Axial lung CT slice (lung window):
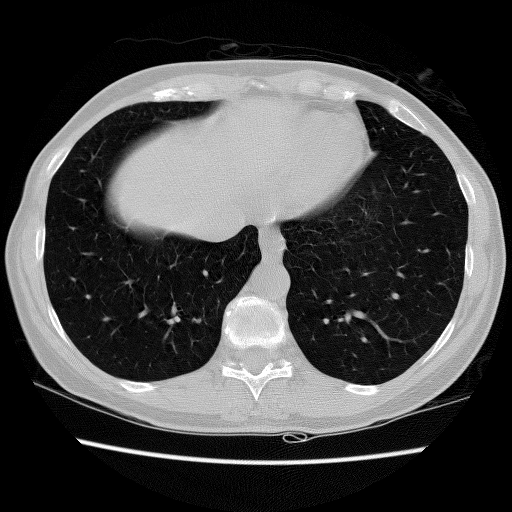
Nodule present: no